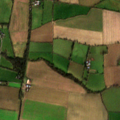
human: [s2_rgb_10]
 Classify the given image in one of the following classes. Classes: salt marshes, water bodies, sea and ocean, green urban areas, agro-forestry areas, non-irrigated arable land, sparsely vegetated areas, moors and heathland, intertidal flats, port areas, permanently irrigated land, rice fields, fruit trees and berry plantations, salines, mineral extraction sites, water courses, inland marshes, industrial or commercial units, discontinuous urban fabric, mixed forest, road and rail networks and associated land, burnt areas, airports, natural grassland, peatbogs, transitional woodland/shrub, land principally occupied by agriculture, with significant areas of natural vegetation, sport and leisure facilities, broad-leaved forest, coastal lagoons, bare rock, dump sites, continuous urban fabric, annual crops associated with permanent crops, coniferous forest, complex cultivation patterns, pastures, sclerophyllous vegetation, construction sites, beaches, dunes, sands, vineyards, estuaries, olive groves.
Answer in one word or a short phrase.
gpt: non-irrigated arable land, pastures